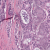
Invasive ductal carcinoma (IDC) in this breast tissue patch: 1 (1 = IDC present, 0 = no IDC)